Question: Image corner coordinates are known:
- - - -
(Basically map over Finland and a little bit of Sweden/Norway/Russia)
I couldn't find a way to change image projection to Google maps overlay image, preferably using Python.
It's possible to do that with <URL>, but couldn't find options for changing projection in a correct way.

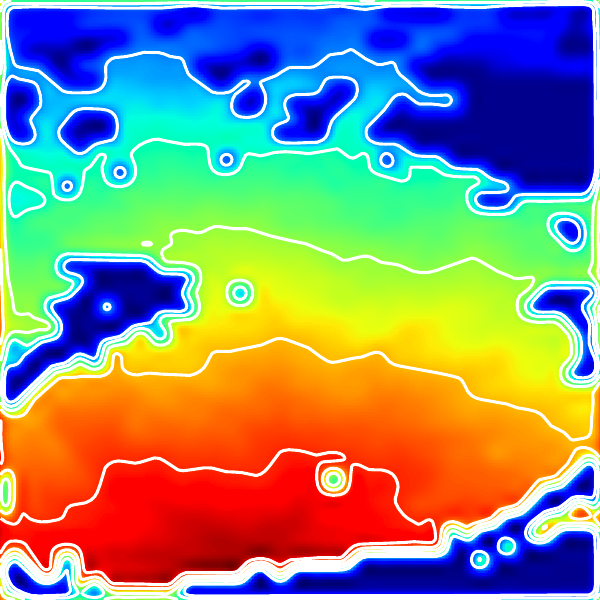
Answer: (Copy-paste from <URL>
Extensive trial-and-error showed it worked fine without specifying source projection. Same can be achieved using only GDAL Python API. Steps to reproduce:
Adding control points to TIF (of course, first 'convert mapimage.png mapimage.tif'):
'''
gdal_translate mapimage.tif mapimage_georeffed.tif -gcp 2300 2300 31.45240 59.70571 -gcp 0 0 20.92749 70.20315 -gcp 2300 0 31.45240 70.20315 -gcp 0 2300 20.92749 59.70571 -a_srs +proj=longlat
'''
Then, GDAL python bindings include 'gdal2tiles.py', which autogenerates tiles on right projection for maps, and also sample map pages.
For the record, I'm not absolutely positive projection is exactly correct, but over that area it seems to be at least good enough.